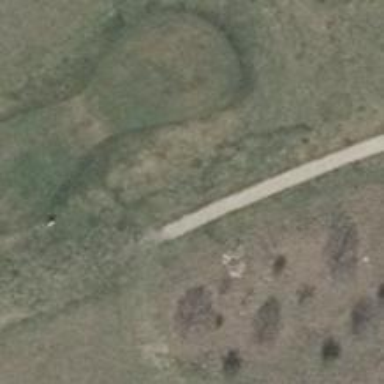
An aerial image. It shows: Golf tee.